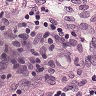
Metastatic tissue present: no